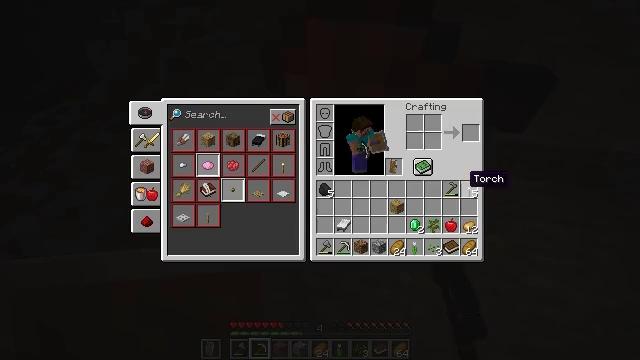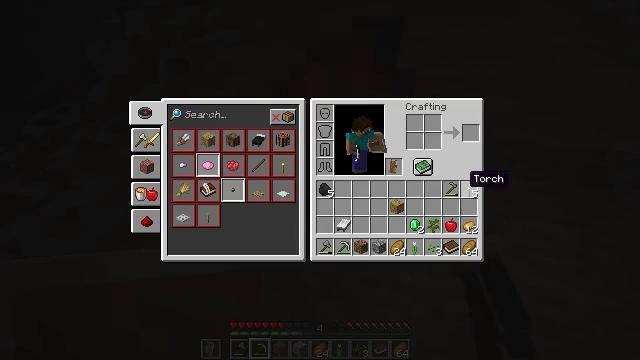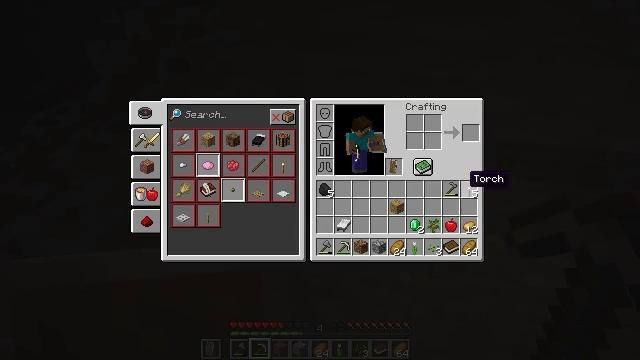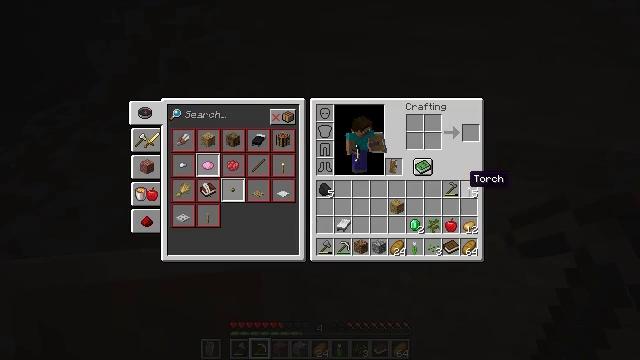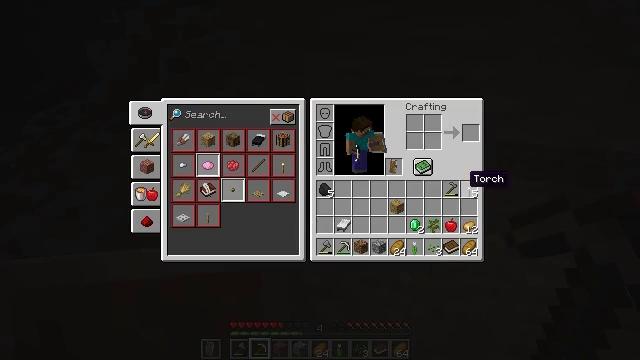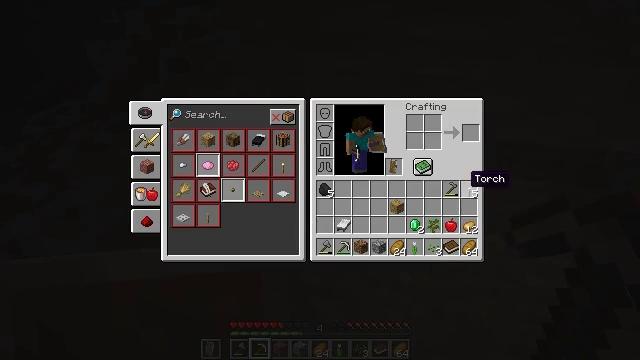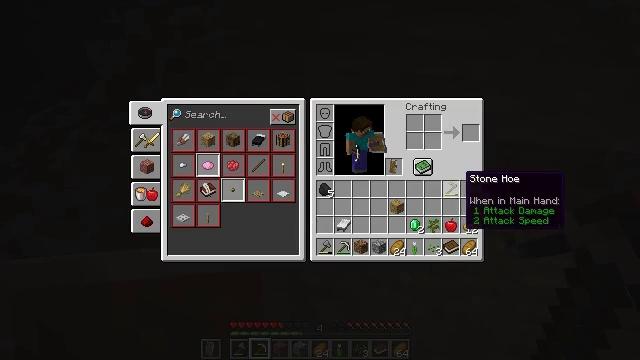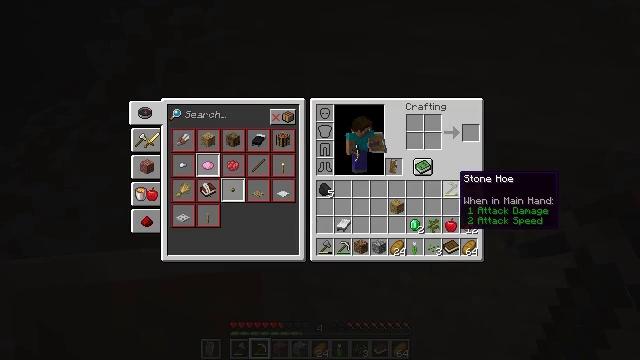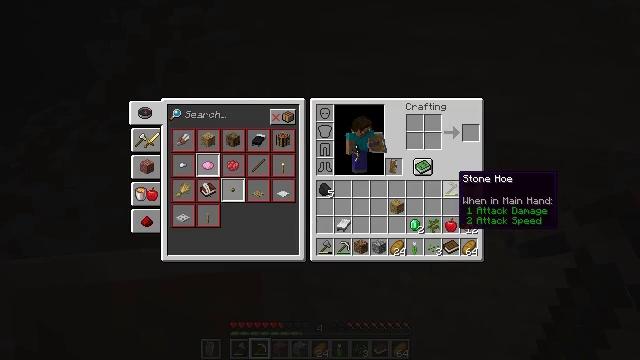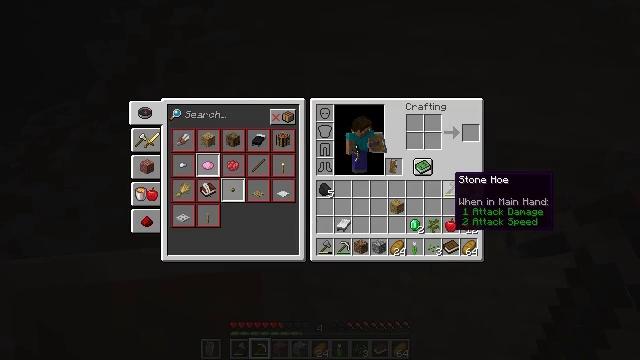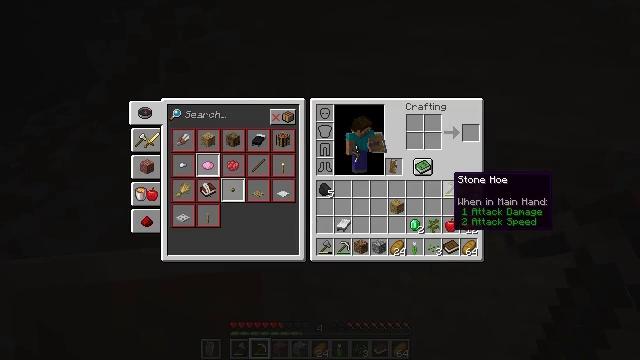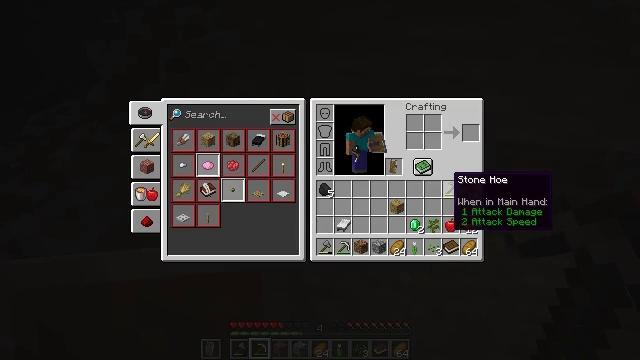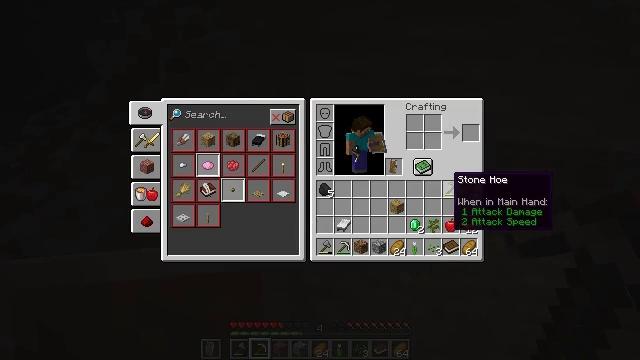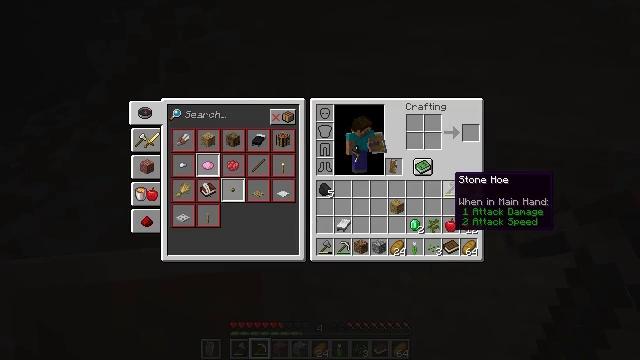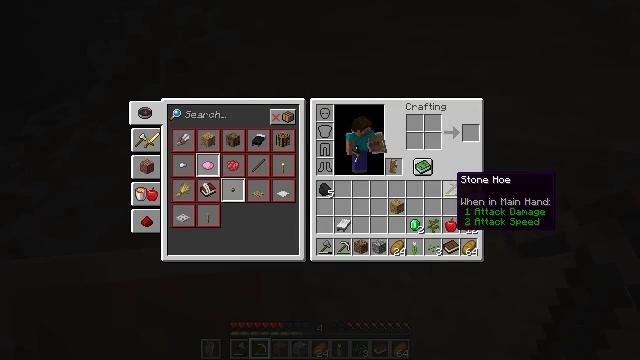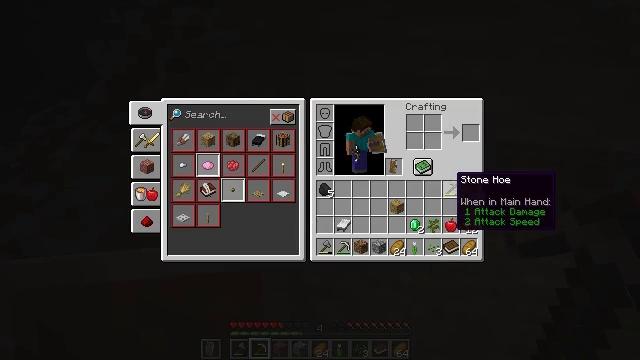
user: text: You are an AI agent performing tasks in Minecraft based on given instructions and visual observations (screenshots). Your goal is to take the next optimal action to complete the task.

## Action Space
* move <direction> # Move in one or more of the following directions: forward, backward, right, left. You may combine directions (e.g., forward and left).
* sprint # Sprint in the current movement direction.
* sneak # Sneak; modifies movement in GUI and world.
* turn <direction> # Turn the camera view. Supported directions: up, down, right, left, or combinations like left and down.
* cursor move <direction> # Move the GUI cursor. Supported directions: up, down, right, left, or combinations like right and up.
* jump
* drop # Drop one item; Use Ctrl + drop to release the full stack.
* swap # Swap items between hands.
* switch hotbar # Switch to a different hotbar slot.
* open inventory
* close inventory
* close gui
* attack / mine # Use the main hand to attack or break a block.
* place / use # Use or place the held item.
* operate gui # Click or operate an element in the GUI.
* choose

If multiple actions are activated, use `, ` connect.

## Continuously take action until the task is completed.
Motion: motion action
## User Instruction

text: Remove a stone hoe from the inventory.
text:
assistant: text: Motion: sprint, open gui
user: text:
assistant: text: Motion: sprint
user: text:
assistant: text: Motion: sprint
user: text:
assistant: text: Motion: sprint
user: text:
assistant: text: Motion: sprint
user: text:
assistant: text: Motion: sprint
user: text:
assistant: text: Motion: sprint
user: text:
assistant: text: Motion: sprint
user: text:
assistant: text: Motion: sprint
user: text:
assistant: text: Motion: sprint
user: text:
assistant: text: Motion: sprint
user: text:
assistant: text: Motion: sprint
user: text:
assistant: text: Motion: sprint
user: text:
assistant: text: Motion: sprint
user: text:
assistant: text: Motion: sprint
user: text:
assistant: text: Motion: sprint
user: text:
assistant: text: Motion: sprint, drop
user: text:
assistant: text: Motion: sprint, drop
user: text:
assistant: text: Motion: sprint, cursor move down, drop
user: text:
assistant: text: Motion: sprint, cursor move left and down, drop
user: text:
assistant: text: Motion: sprint
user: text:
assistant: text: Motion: sprint
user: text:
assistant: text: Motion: sprint